Brain MRI, t2w sequence, axial 2D slice.
Patient: age 34, sex F, weight 95 kg, height 1.95 m
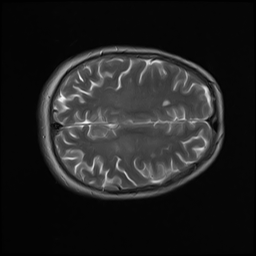